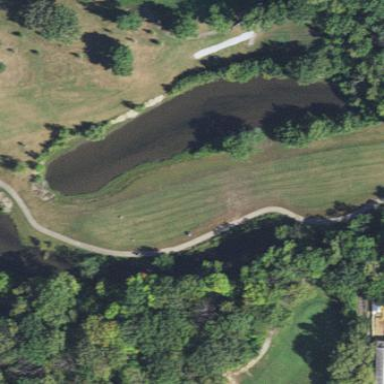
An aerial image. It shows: Well-maintained grassy area known as fairway on golf course.